Aerial crown-view tile of a tropical tree (Barro Colorado Island, Panama), acquired 20240716:
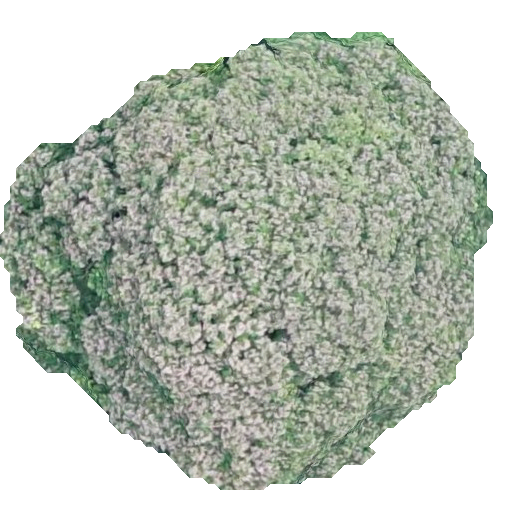
Species: Dipteryx oleifera
GBIF accepted scientific name: Dipteryx oleifera
Crown area: 255.929 m²